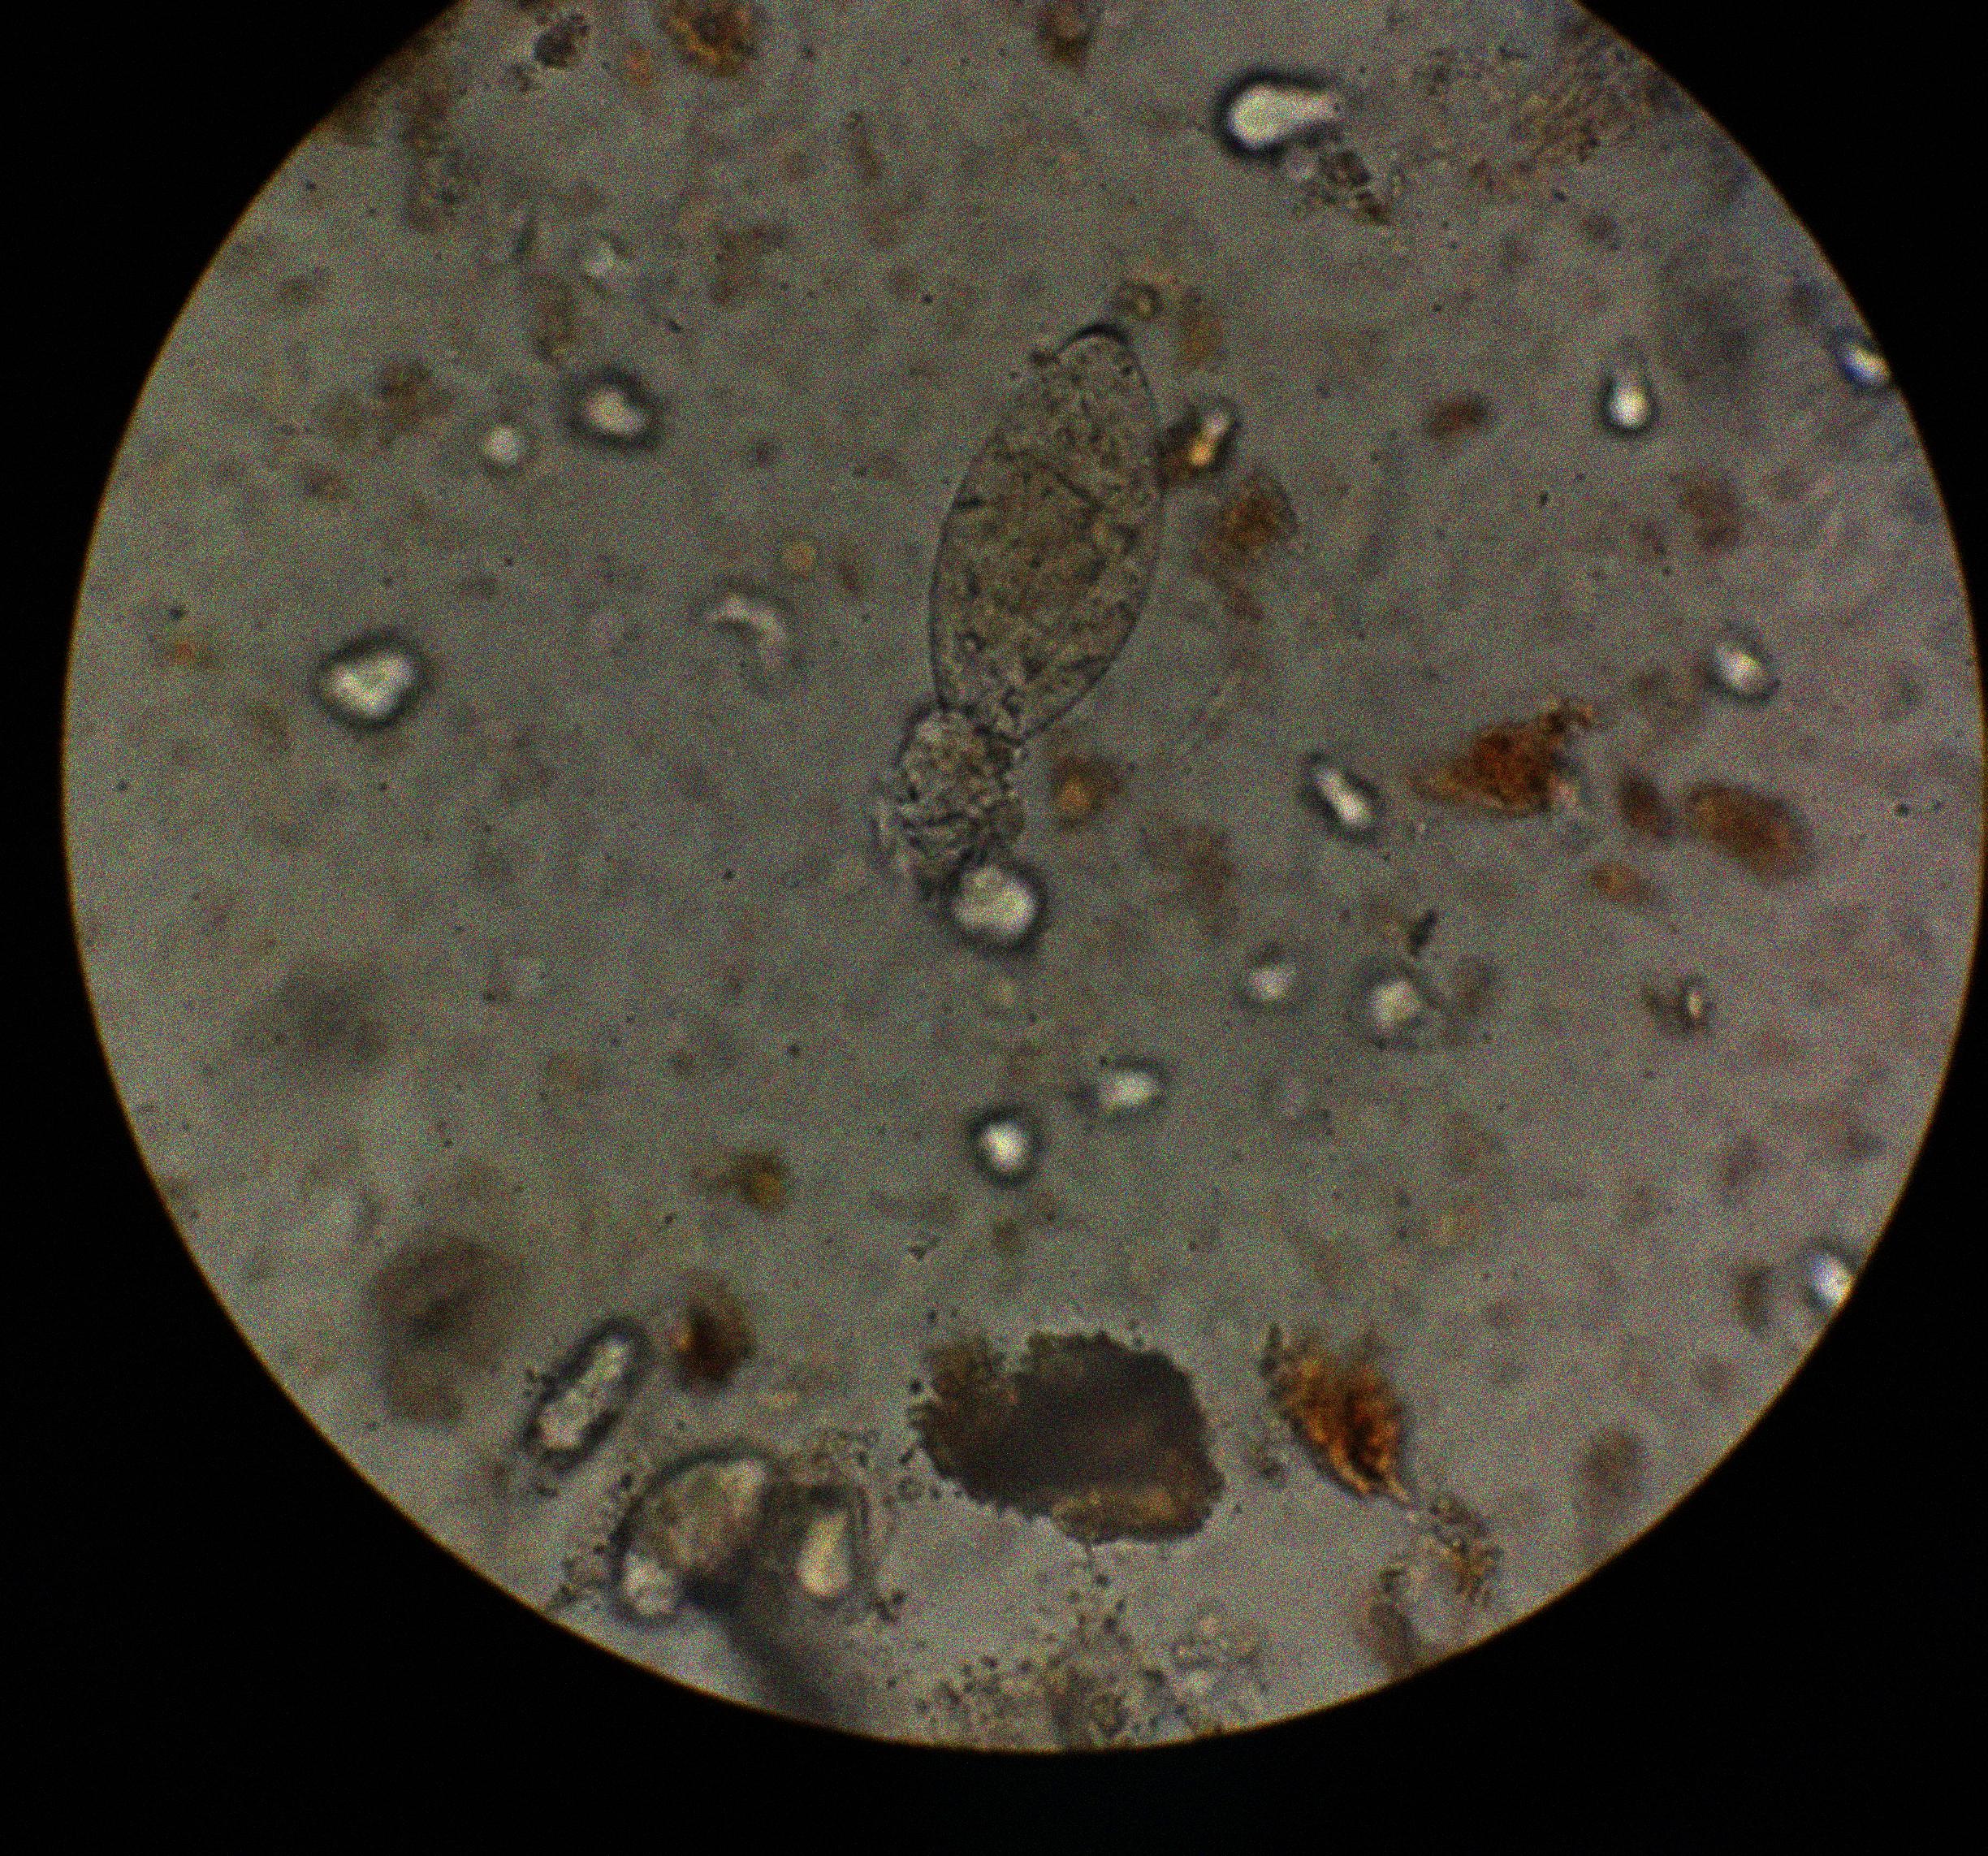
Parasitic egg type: Fasciolopsis buski